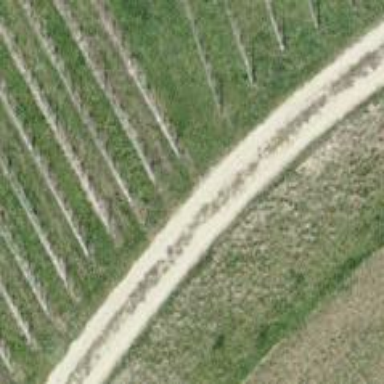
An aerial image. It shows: Track road with grade3 tracktype.